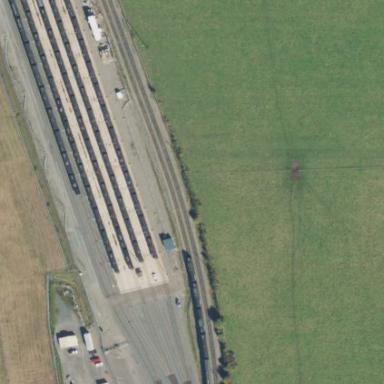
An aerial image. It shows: Railway area.